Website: macys
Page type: gifting
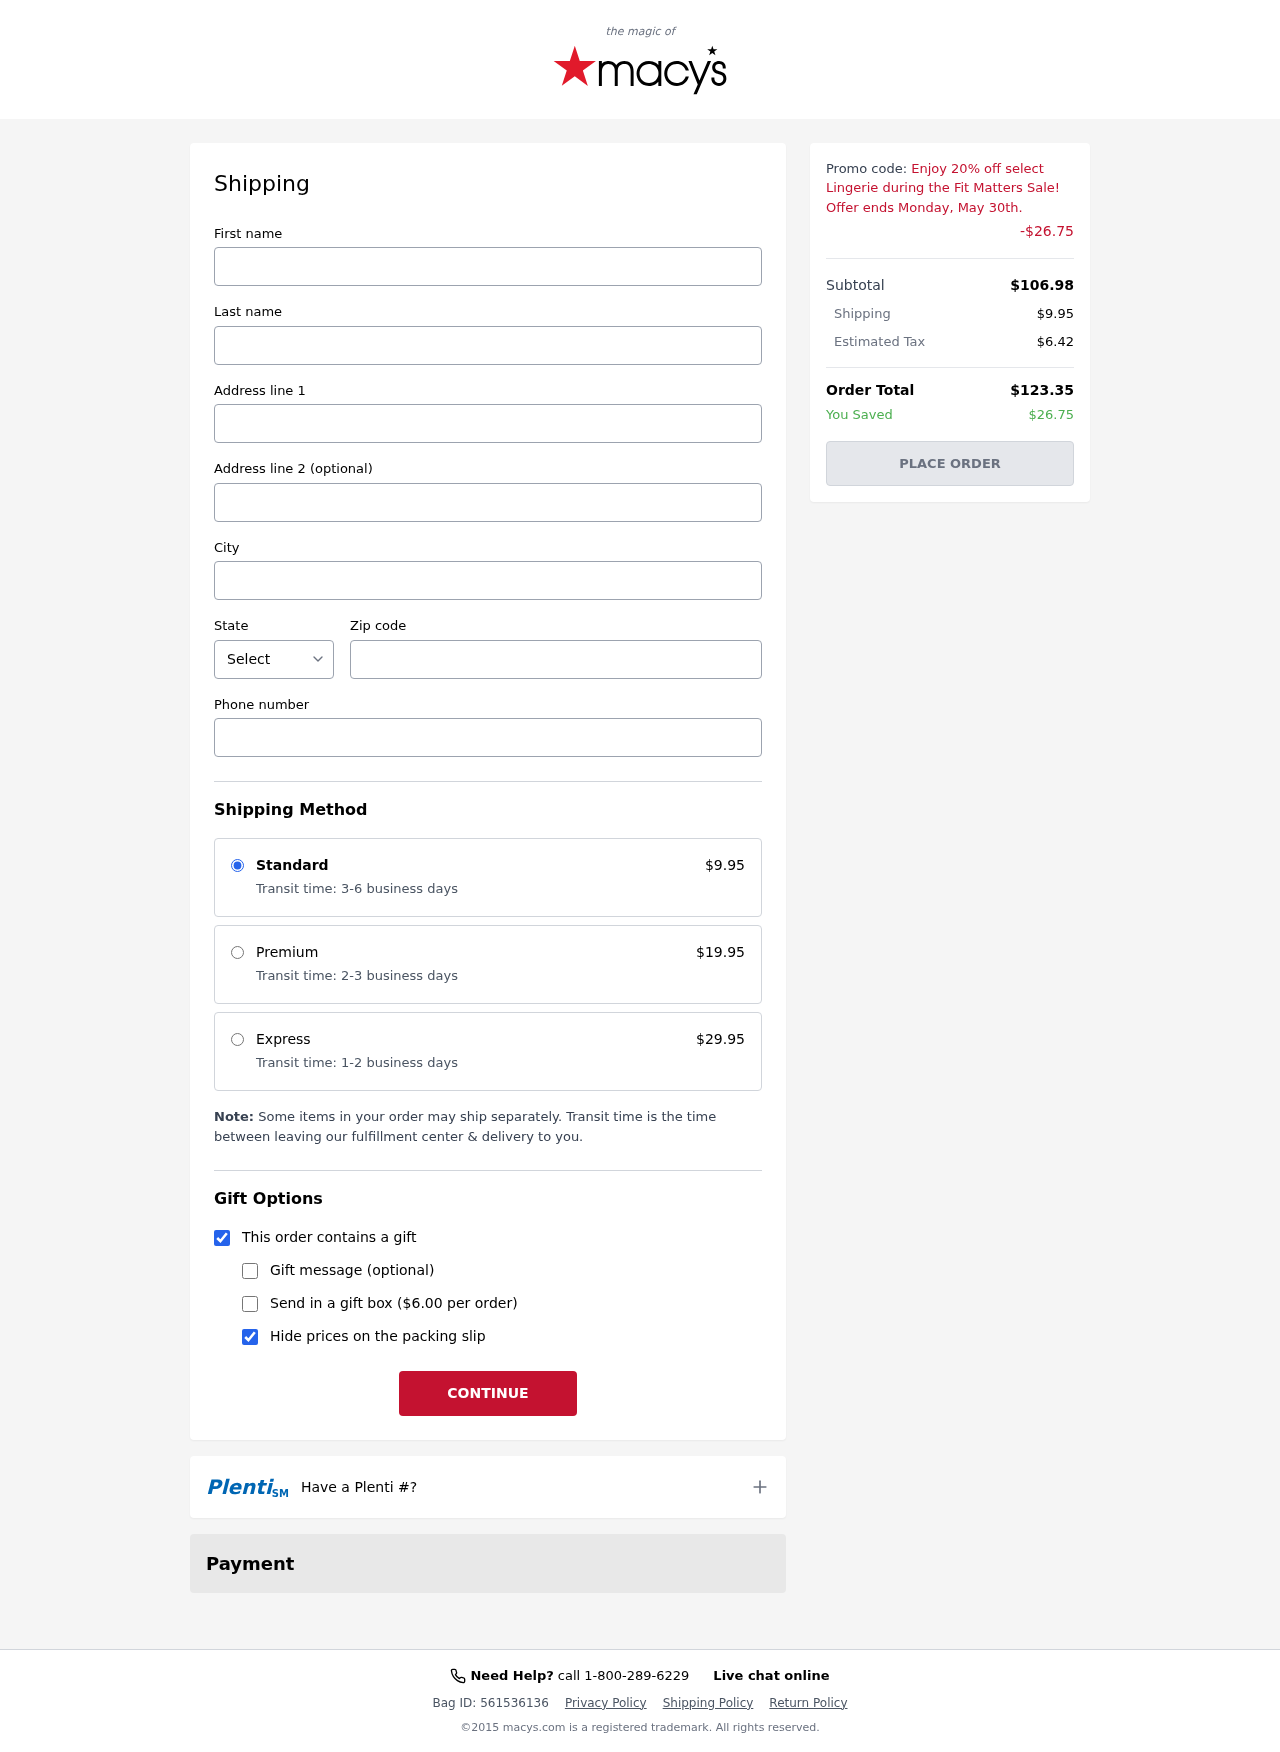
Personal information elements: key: PII_CITY
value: Sherichester
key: PII_FIRSTNAME
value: Stacy
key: PII_LASTNAME
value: Rice
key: PII_PHONE
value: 2033382869
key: PII_POSTCODE
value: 07375
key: PII_STATE_ABBR
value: KS
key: PII_STREET
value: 462 Anthony Camp
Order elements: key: ORDER_SHIPPING_COST
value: $9.95
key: ORDER_DISCOUNT
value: -$26.75
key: ORDER_SUBTOTAL
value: $106.98
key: ORDER_TAX
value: $6.42
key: ORDER_TOTAL
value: $123.35
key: ORDER_SAVINGS
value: $26.75